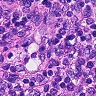
Metastatic tissue present: no